九年级 · 画法几何学
(本小题 8.0 分)

如图, $B E, B C, C G$ 分别与 $\odot O$ 相切于 $E, F, G$ 三点, 且 $B E / / C G$.延长 $B O$ 交 $C G$ 的延长线于点 $D$, 连接 $F G$, 若 $\frac{F G}{B D}=\frac{4}{5}$, 求 $\sin \angle C F G$ 的值.

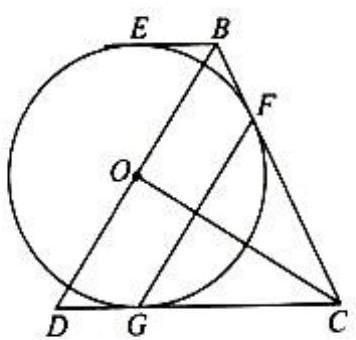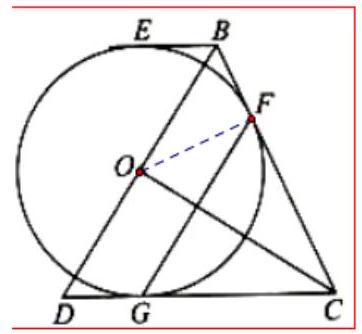
答案: 解:

$\because C B, C D$ 为圆 $O$ 的切线, 点 $F, G$ 为切点,

$\therefore O C \perp F G$,

$\because F G / / B D$,

$\therefore O C \perp B D$,

$\because F G / / B D$,

$\therefore \triangle C F G \sim \triangle C B D$,

$\therefore \frac{C F}{C B}=\frac{F G}{B D}=\frac{4}{5}$,

连接 $O F$, 则 $O F \perp B C$.

设 $C F=4 x, B C=5 x$,

$\therefore B F=x$,
$\because \angle F C O+\angle F O C=\angle F O C+\angle B O F=90^{\circ}$,

$\therefore \angle F C O=\angle B O F$,

又 $\because \angle B F O=\angle C F O=90^{\circ}$,

$\therefore \triangle B O F \sim O C F$,

$\therefore O F^{2}=B F \cdot F C=4 x^{2}$,

$\therefore O F=2 x, \quad \therefore O B=\sqrt{5} x$,

$\therefore \sin \angle C F G=\sin \angle O B F=\frac{O F}{O B}=\frac{2 x}{\sqrt{5} x}=\frac{2 \sqrt{5}}{5}$.

【解析】见答案